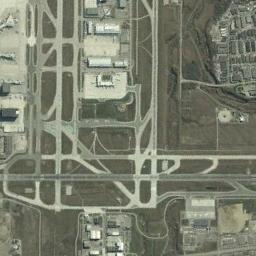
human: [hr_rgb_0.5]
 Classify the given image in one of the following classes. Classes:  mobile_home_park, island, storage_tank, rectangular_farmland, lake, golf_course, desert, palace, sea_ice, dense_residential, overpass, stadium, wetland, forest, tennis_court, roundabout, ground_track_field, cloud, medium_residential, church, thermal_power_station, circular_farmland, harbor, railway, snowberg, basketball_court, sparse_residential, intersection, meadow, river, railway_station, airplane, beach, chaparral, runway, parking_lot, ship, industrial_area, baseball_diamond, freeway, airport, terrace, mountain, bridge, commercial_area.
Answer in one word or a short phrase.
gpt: airport